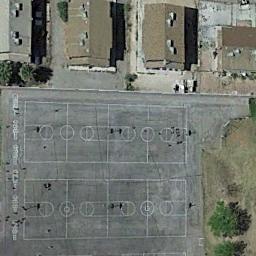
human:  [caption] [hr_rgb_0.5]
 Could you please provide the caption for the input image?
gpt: Four basketball courts on the vacant lot and some buildings beside .

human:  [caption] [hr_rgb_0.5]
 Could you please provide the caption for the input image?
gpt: There are four basketball courts on the open place next to some buildings .

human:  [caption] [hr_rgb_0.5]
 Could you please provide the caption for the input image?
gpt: There is a long red and green basketball court in the picture .

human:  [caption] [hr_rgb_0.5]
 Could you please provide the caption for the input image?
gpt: Behind the buildings are four basketball courts on the concrete floor .

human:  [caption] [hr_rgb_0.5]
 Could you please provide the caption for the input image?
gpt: An open space is next to the basketball courts .